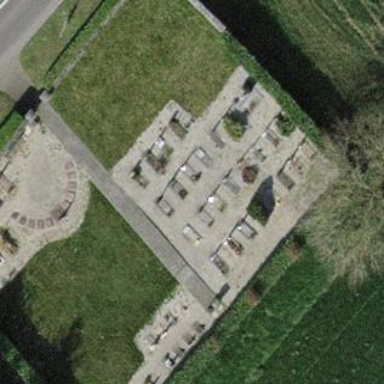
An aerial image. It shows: Cemetery.